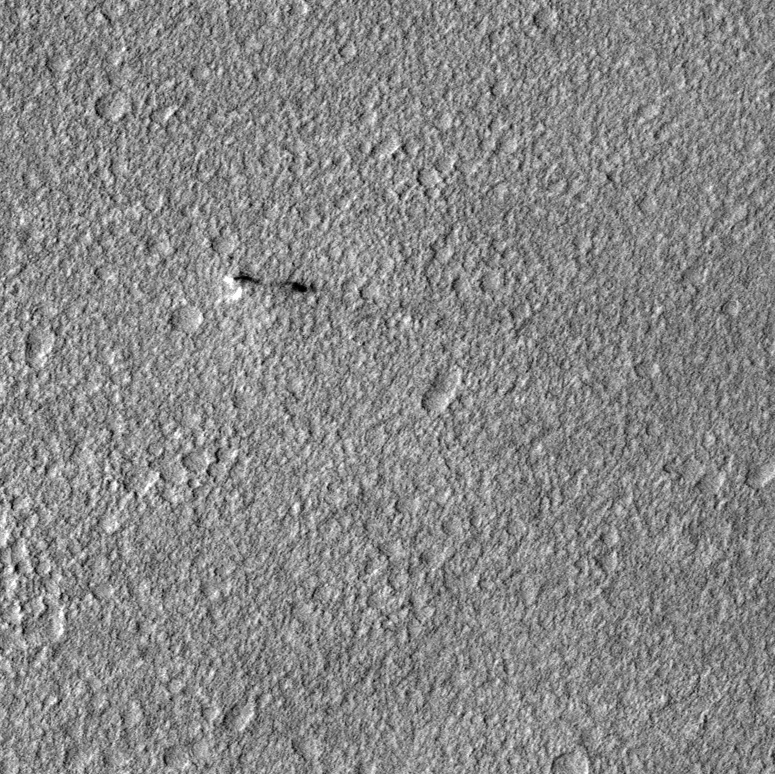
Label: dustdevil